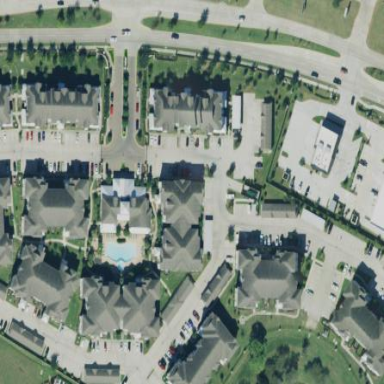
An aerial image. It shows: Residential area with apartments.